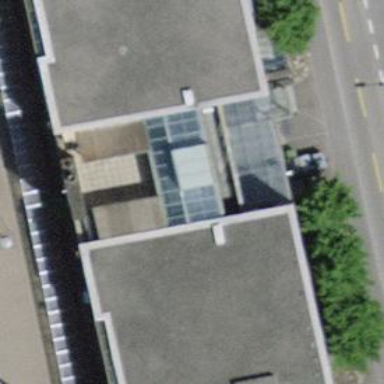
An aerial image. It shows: Veterinary facility.